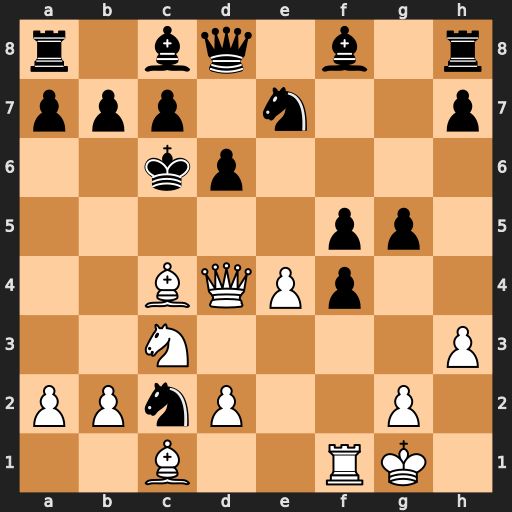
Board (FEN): r1bq1b1r/ppp1n2p/2kp4/5pp1/2BQPp2/2N4P/PPnP2P1/2B2RK1
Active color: w
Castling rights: -
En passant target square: -
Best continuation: Bb5#